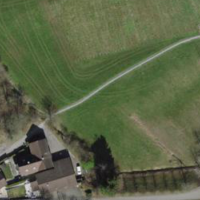
EUNIS habitat code: 44
Species observed at this site:
Plantago major